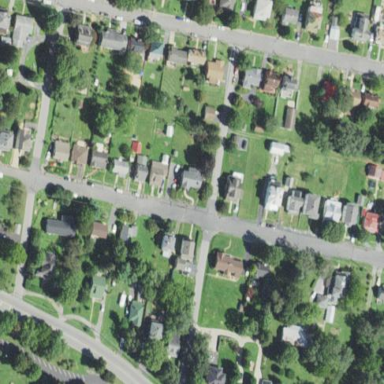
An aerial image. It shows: Residential neighbourhood.